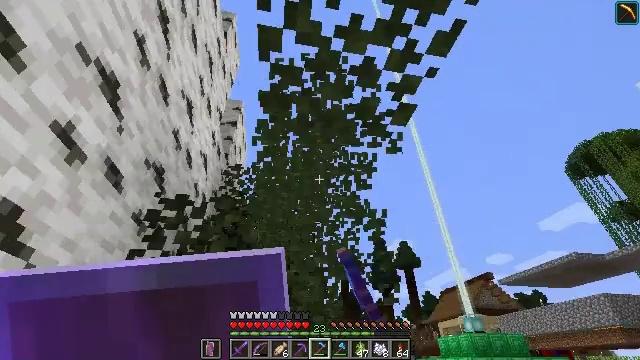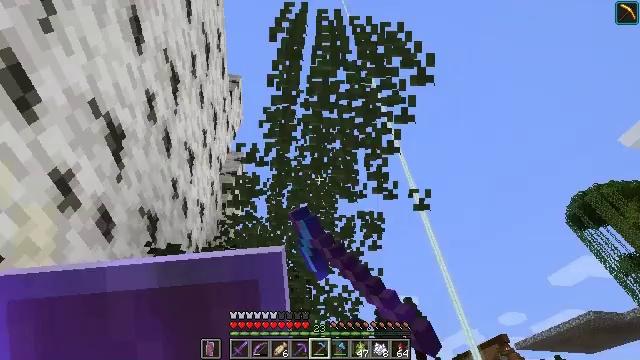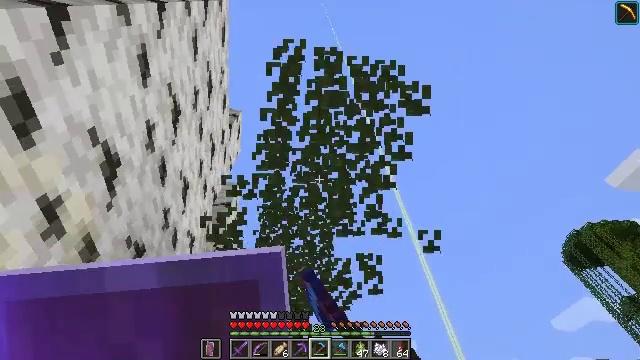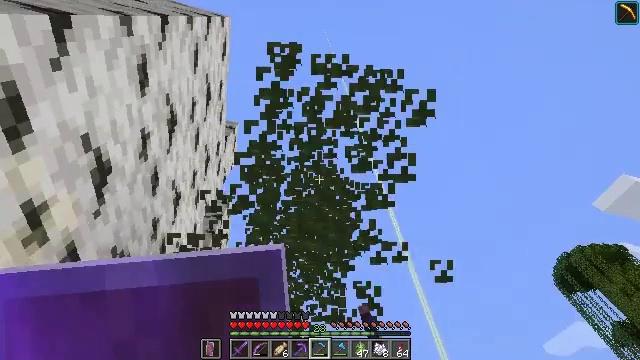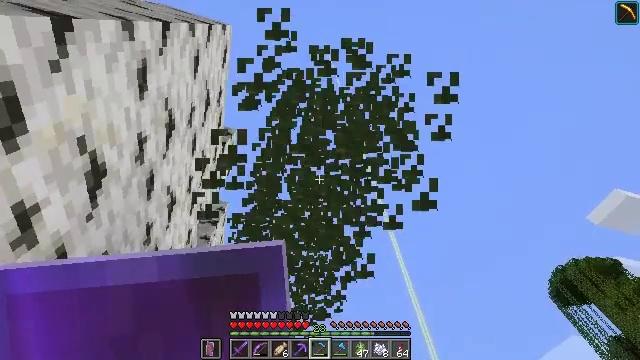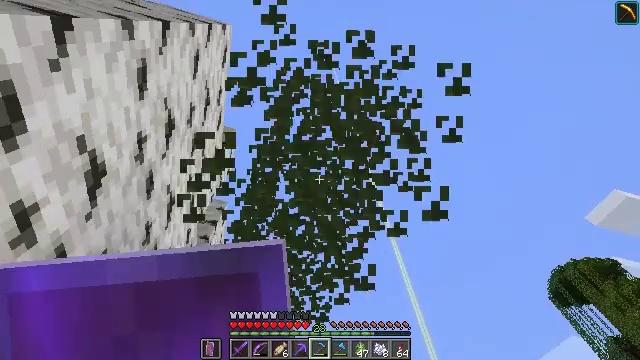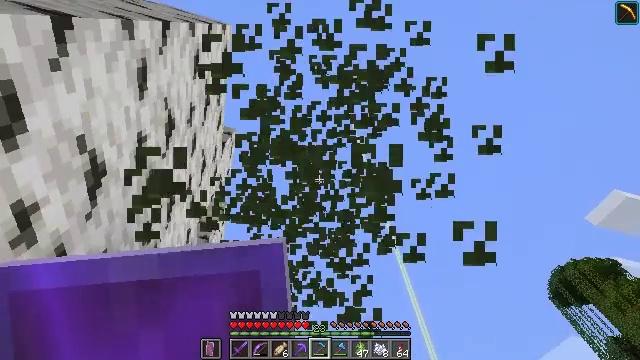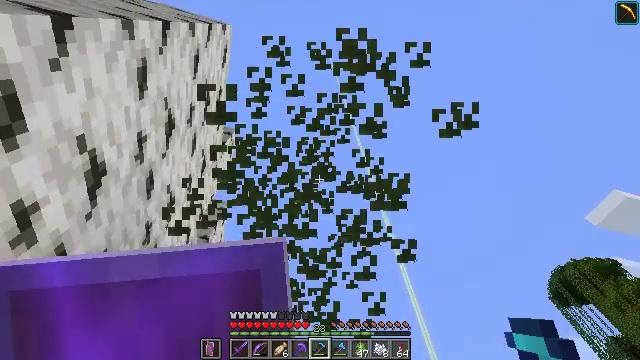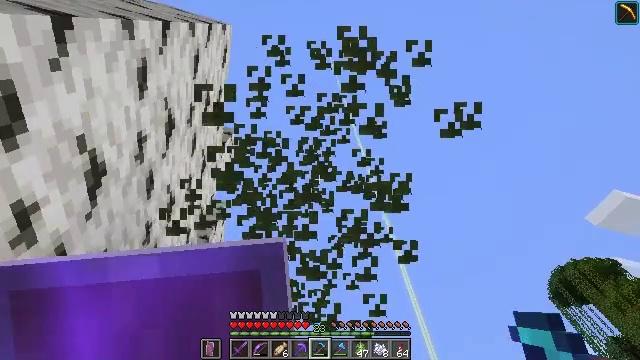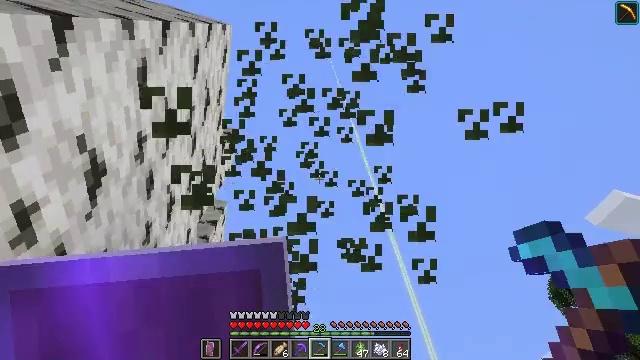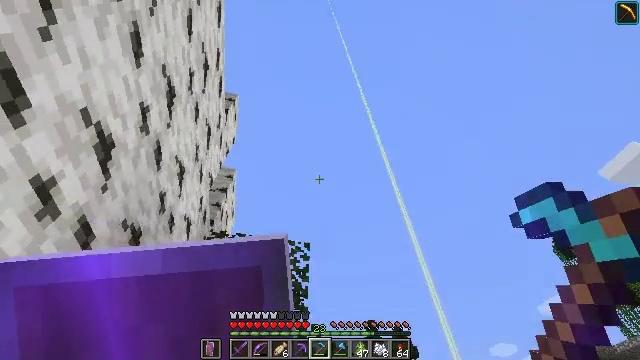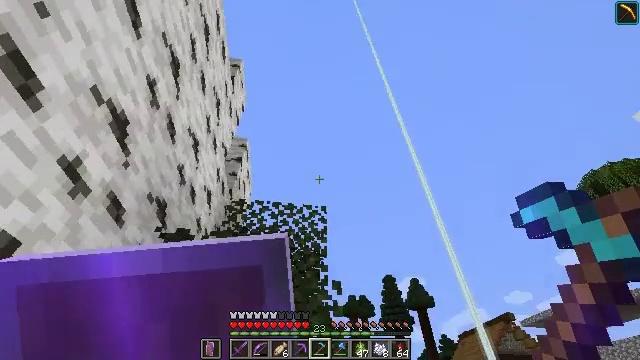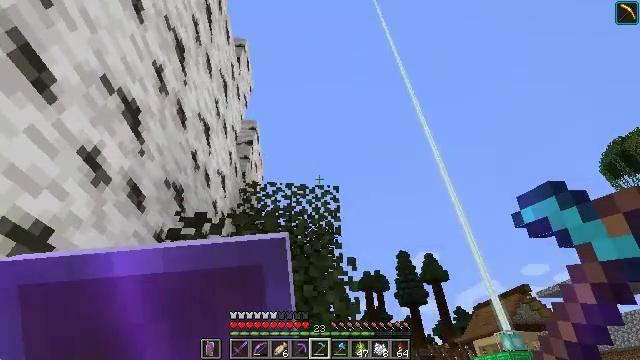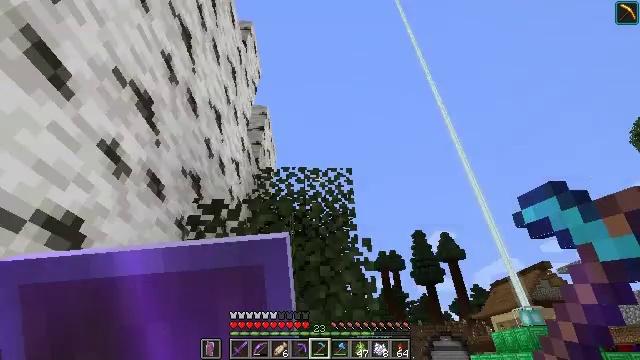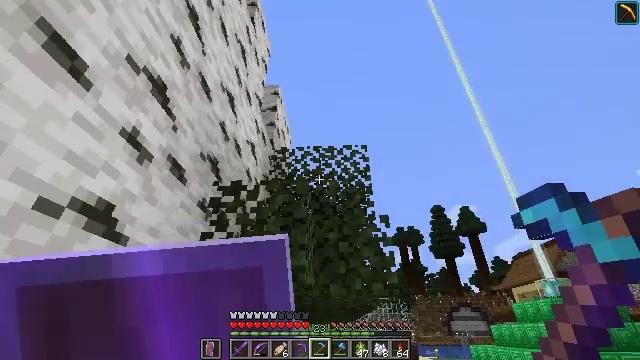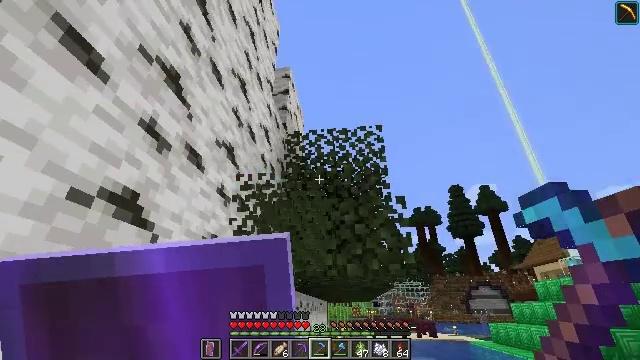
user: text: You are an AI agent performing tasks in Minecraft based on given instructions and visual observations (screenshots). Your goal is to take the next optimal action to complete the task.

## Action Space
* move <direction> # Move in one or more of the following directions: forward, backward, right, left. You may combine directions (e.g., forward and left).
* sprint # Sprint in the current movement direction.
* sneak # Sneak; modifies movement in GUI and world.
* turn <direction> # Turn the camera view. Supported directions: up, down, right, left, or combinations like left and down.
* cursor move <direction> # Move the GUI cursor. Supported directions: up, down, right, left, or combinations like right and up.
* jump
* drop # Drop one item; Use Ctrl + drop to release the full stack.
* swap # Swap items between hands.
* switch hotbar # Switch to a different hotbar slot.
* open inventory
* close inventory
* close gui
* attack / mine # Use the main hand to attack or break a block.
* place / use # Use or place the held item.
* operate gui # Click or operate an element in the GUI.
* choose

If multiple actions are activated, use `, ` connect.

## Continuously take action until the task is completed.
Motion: motion action
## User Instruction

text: Remove birch leaves from trees.
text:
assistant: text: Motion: turn up, attack / mine
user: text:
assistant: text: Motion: turn right and up, attack / mine
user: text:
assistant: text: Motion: turn right and up, attack / mine
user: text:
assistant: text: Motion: turn right and up, attack / mine
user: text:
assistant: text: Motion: attack / mine
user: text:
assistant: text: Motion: attack / mine
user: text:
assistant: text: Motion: attack / mine
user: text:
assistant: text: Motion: attack / mine
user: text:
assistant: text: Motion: attack / mine
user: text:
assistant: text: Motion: turn left and down, attack / mine
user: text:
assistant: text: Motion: turn left and down, attack / mine
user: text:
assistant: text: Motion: turn left and down, attack / mine
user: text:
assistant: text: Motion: turn left and down, attack / mine
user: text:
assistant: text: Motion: turn left and down, attack / mine
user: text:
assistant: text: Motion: turn left and down, attack / mine
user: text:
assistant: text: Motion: turn left and down, attack / mine
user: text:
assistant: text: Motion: turn left and down, attack / mine
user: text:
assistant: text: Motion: attack / mine
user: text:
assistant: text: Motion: attack / mine
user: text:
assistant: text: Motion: attack / mine
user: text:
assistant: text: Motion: move forward, turn down, attack / mine
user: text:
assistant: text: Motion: move forward, turn left and down, attack / mine
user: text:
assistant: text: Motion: move forward, attack / mine
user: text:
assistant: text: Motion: move forward, turn right and up, attack / mine
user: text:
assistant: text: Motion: move forward, turn right and up, attack / mine
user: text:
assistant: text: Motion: move forward, turn right and up, attack / mine
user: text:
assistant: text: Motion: move forward, attack / mine
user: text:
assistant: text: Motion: move forward, attack / mine
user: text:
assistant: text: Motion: move forward, attack / mine
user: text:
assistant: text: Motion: move forward, turn left and up, attack / mine